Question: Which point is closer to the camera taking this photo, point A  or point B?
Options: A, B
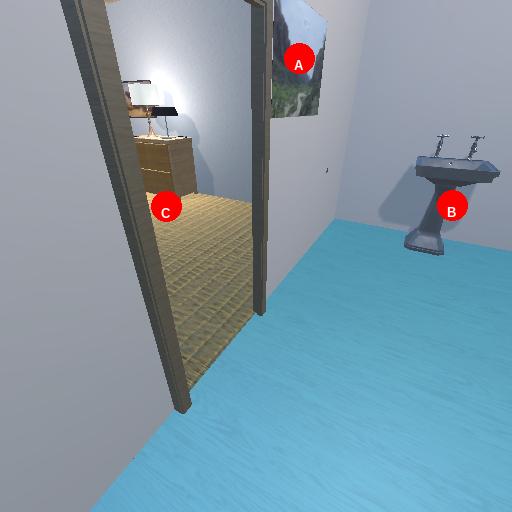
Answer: A